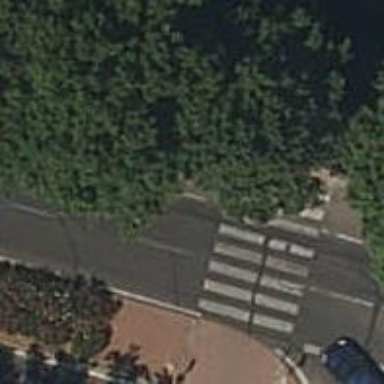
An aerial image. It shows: Uncontrolled crossing on the road.